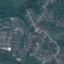
Land use / land cover: Residential